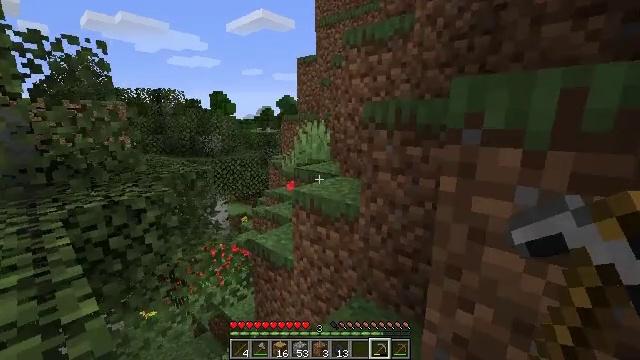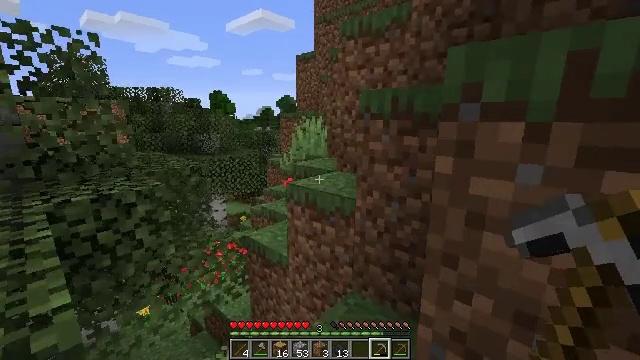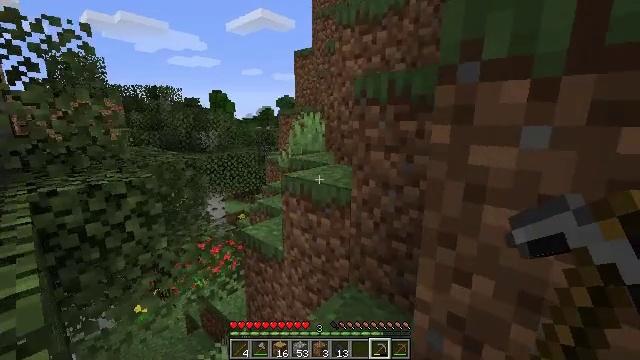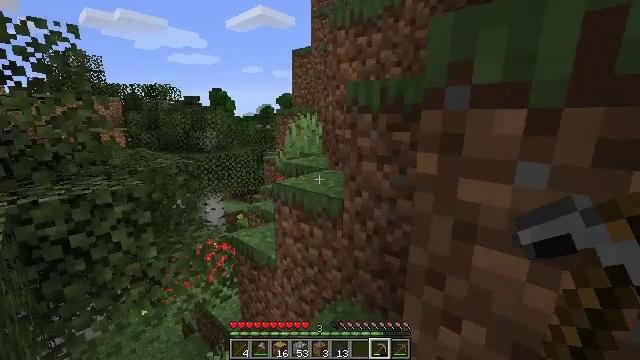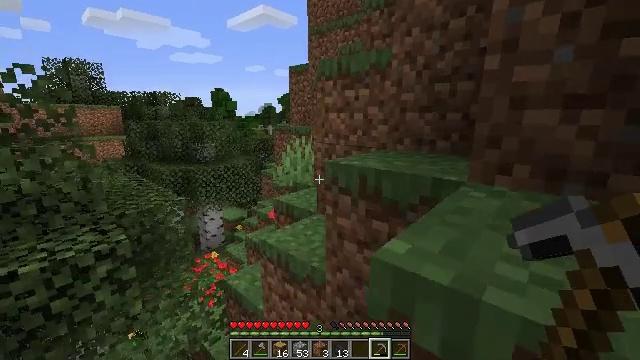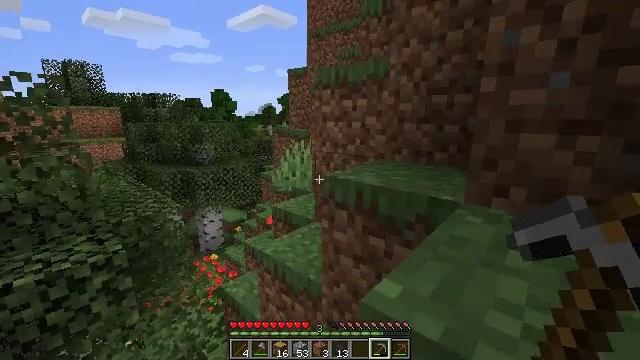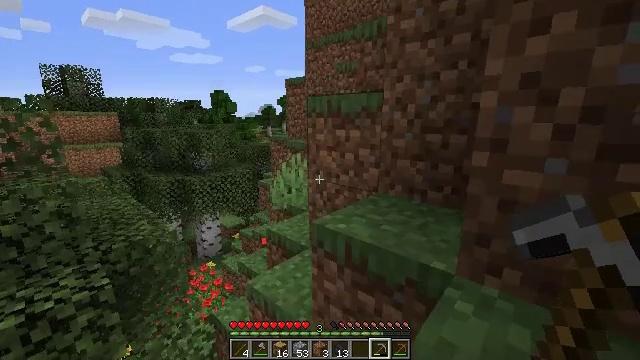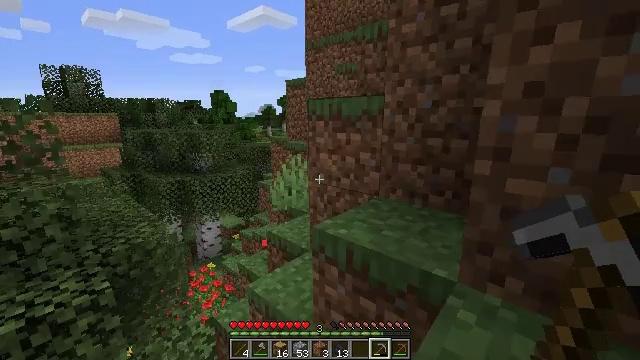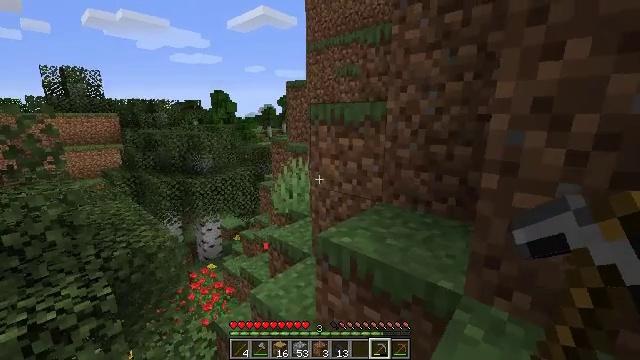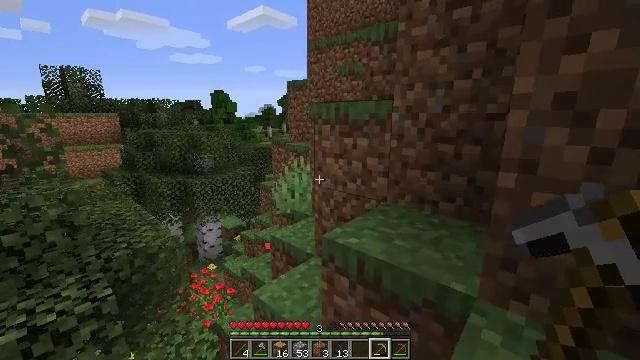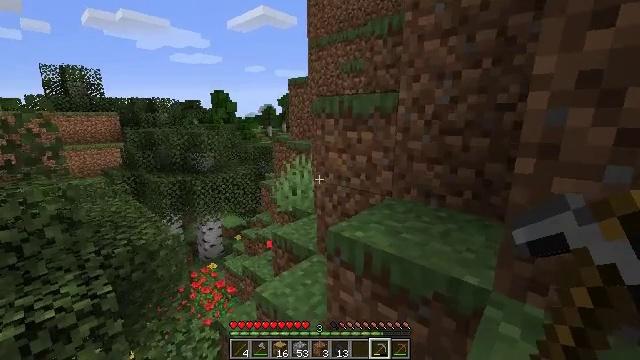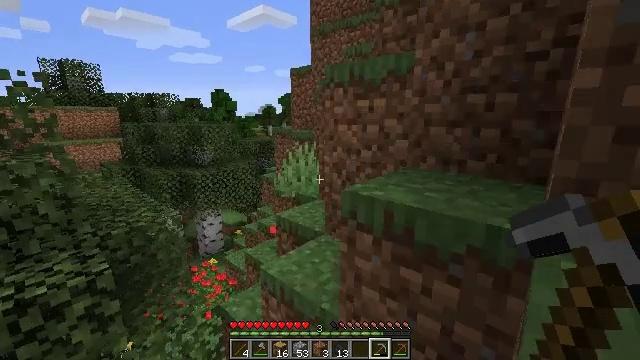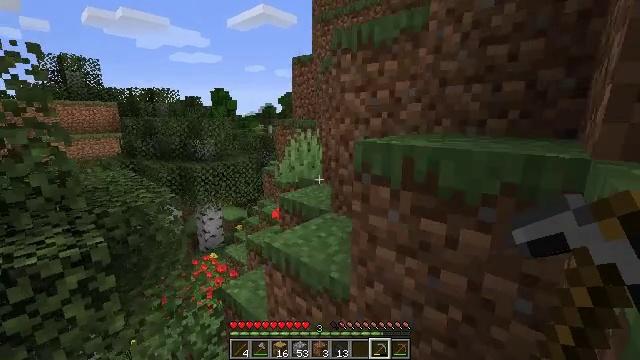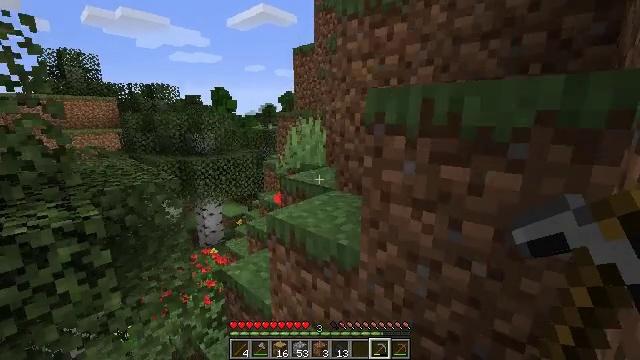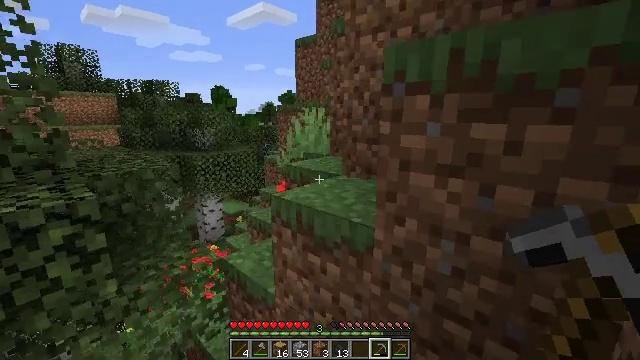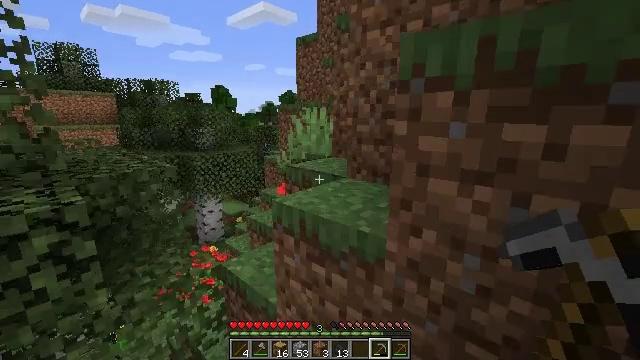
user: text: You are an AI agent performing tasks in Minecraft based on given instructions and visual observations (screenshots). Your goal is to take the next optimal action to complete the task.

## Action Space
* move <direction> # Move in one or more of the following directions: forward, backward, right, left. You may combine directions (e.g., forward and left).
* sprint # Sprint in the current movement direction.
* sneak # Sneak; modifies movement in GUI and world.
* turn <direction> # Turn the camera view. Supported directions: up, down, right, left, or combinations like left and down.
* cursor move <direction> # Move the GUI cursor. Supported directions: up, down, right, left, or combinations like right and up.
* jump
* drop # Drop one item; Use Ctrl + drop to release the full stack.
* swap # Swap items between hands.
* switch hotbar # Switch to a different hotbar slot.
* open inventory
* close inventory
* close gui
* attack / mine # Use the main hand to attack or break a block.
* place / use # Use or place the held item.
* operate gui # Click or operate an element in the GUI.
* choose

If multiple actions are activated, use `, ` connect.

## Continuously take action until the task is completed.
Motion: motion action
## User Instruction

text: Remove birch leaves from trees.
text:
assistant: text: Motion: move forward and move right
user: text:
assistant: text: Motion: move forward and move right
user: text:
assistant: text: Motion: move forward and move right, jump
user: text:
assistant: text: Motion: move forward, jump
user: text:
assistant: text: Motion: move forward, jump
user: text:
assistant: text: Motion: move forward, jump
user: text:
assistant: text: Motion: move forward, jump
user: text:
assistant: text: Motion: move forward
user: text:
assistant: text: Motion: move forward
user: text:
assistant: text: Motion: move forward
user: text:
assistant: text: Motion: move forward
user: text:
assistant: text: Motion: move forward
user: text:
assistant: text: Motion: move forward
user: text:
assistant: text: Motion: move forward
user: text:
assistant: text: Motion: move forward
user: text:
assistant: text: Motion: move forward
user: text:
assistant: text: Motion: move forward, turn right and up
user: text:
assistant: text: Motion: move forward, turn right and up
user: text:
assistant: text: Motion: move forward, turn right and up, jump
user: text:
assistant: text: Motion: move forward, jump
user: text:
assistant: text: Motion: move forward, jump
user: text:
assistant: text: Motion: move forward, jump
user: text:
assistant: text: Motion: move forward, turn left and down, jump
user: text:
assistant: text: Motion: move forward, turn left and down
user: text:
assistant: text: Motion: move forward
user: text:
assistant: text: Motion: move forward
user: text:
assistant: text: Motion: move forward, turn left
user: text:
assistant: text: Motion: move forward, turn left and down
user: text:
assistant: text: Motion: move forward, turn left and down
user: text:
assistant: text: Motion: move forward